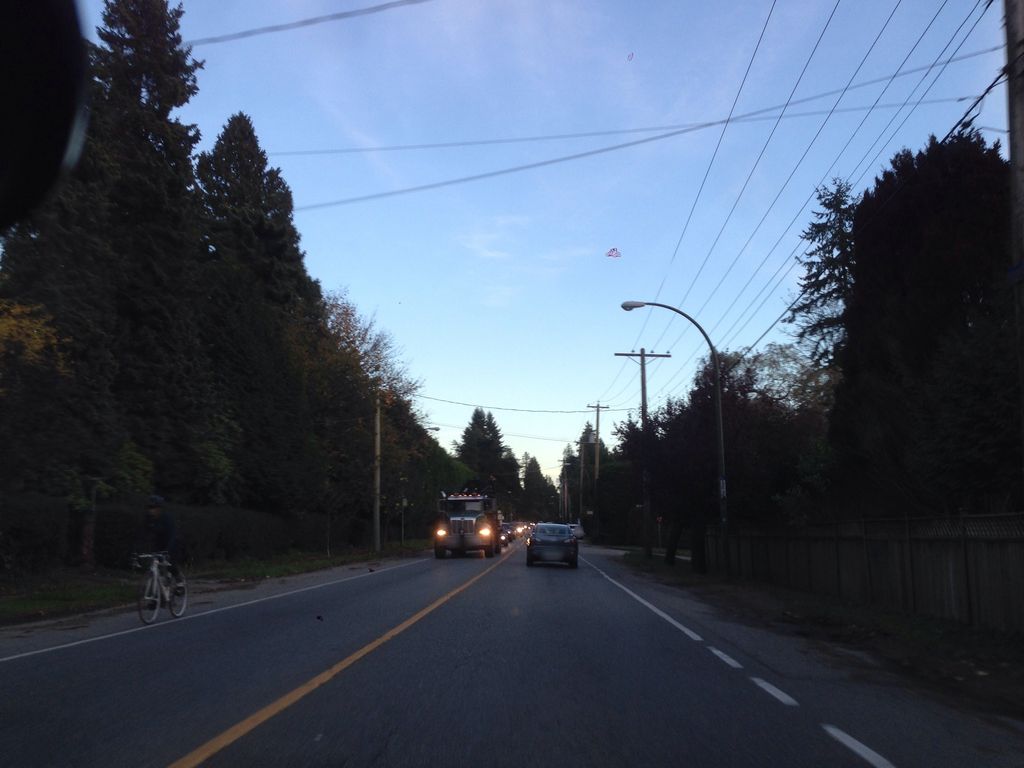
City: vancouver